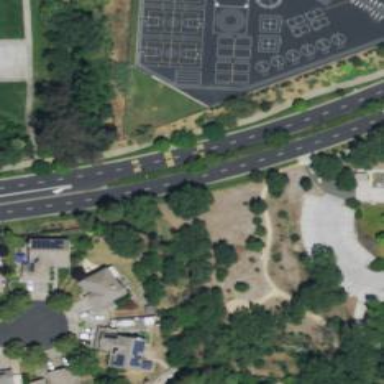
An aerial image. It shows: Tertiary road with shared cycleway.